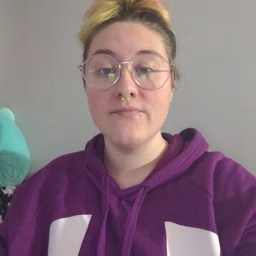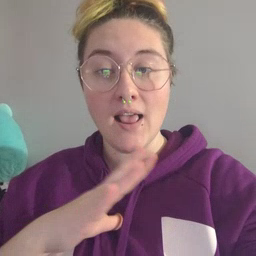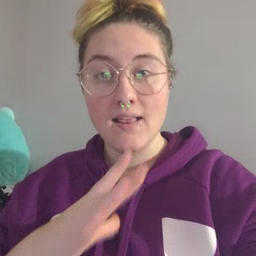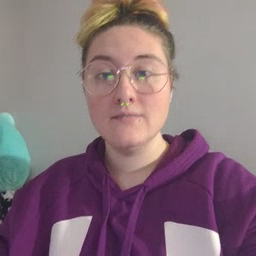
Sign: fine